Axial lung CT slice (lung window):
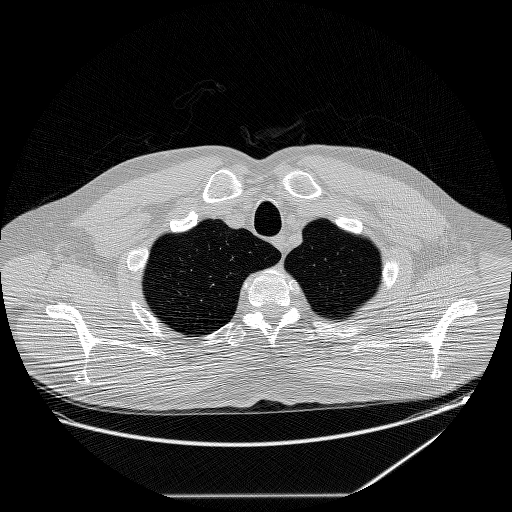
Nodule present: no